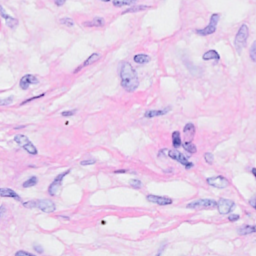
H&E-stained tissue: Breast